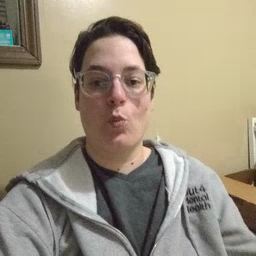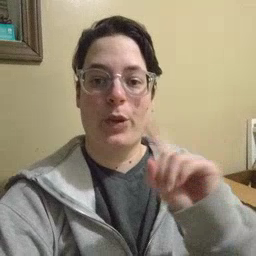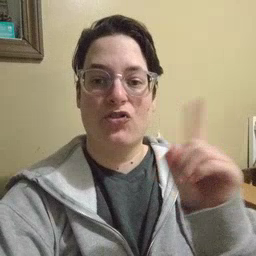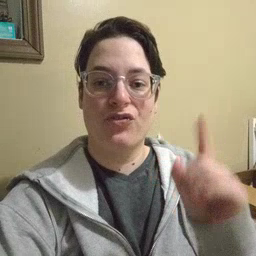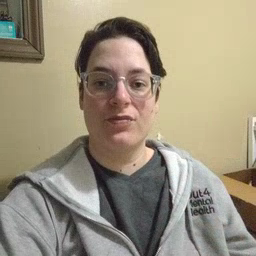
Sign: where